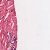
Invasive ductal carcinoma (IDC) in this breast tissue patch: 0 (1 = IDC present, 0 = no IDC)